Question: I am using MVC + EF
I have a Feed xml file url that gets updated every 7 minute with items, every time a new item gets added I retrieve all the items to a list variable and then I add these varible to my database table. After that I fill a new list variable which is my ViewModel from the database table. Then I declare the ViewModel inside my view which is a .cshtml file and loop throught all of the objects and display them.
How can I make sure that the newest items get placed on the top and not in the bottom and also the numbers displays in correct order?
This is how I display the items inside my cshtml note that I use a ++number so the newest item needs to be 1 and so on ::
'''
@model Project.Viewmodel.ItemViewModel
@{
int number = 0;
}
<div id="news-container">
@foreach (var item in Model.NewsList.OrderByDescending(n => n.PubDate))
{
<div class="grid">
<div class="number">
<p class="number-data">@(++number)</p>
</div>
<p class="news-title">@(item.Title)</p>
<div class="item-content">
<div class="imgholder">
<img src="@item.Imageurl" />
<p class="news-description">
@(item.Description)
<br />@(item.PubDate) |
<a href="@item.link">Source</a>
</p>
</div>
</div>
</div>
}
</div>
'''
This is how I fill the viewmodel which I use inside the .cshtml file to iterate throught and display the items
'''
private void FillProductToModel(ItemViewModel model, News news)
{
var productViewModel = new NewsViewModel
{
Description = news.Description,
NewsId = news.Id,
Title = news.Title,
link = news.Link,
Imageurl = news.Image,
PubDate = news.Date,
};
model.NewsList.Add(productViewModel);
}
'''
If you check this image thats how it gets displayed with the numbers, thats incorrect.
If you see the arrows thats how it should be, how can I accomplish that?

Any kind of help is appreciated :)
note: When I remove '.OrderByDescending', the numbers are correctly on each grid. But I need the '.OrderByDescending' beacuse i want the latest added item in the top.
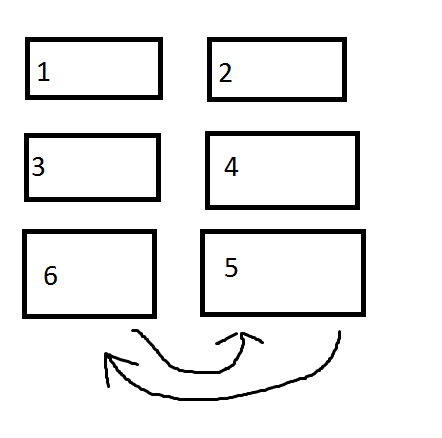
Answer: Try this:
'''
@model Project.Viewmodel.ItemViewModel
@{
int number = 0;
var NewsItems=Model.NewsList.OrderByDescending(n => n.PubDate).ToList();
}
<div id="news-container">
@foreach (var item in NewsItems)
{
<div class="grid">
<div class="number">
<p class="number-data">@(++number)</p>
</div>
<p class="news-title">@(item.Title)</p>
<div class="item-content">
<div class="imgholder">
<img src="@item.Imageurl" />
<p class="news-description">
@(item.Description)
<br />@(item.PubDate) |
<a href="@item.link">Source</a>
</p>
</div>
</div>
</div>
}
</div>
'''